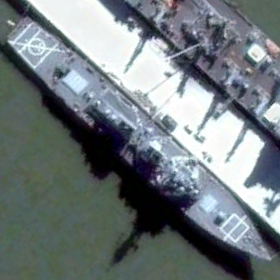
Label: destroyer